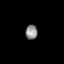
Tissue: lung
Cell type: Epithelial cells
Senescence score: 0.1789
Nuclear area (px): 172
Mean DAPI intensity: 138.93